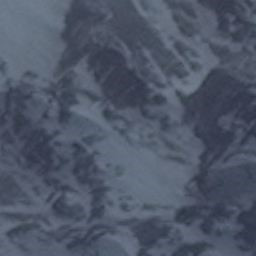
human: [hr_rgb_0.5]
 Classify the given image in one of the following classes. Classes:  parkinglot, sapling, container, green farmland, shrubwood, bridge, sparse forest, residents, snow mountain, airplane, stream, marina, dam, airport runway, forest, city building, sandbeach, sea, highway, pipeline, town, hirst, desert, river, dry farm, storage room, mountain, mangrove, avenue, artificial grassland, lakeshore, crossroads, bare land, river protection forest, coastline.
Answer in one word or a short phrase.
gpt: snow mountain